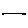
Label: line